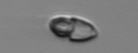
Label: Katodinium_or_Torodinium